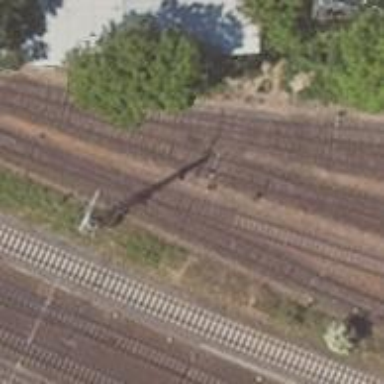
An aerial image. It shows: Railway switch.